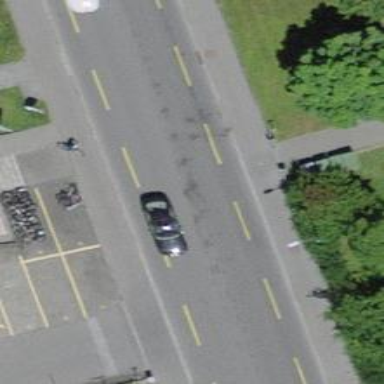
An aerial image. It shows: Cycleway.